Question: My form is here:
'''
class SortFieldsForm(forms.Form):
LatestyearModel=forms.BooleanField(label="latest year")
LowestPrice=forms.BooleanField(label="lowest price")
HighestPrice=forms.BooleanField(label="highest price")
Newest_Entry=forms.BooleanField(label="latest date")
def __init__(self, *args, **kwargs):
self.helper = FormHelper()
self.helper.form_id = 'id-exampleForm'
self.helper.form_class = 'form-inline'
self.helper.form_method = 'post'
self.helper.form_action = 'sort_posting'
#self.helper.add_input(Submit('submit', 'Submit'))
super(SortFieldsForm, self).__init__(*args, **kwargs)
self.helper.layout = Layout(
#Fieldset(
# 'price',
# 'LowestPrice',
# 'HighestPrice',
),
PrependedText('LowestPrice', ''),
PrependedText('HighestPrice', ''),
PrependedText('Newest_Entry', ''),
PrependedText('LatestyearModel', ''),
ButtonHolder(
Submit('submit', 'Submit', css_class='button white')
)
)
'''
Currently the form shows as this:

I want to group lowest price and highest price in one radioselect,
latest date and latest year as checkboxes neatly aligned with submit button next to the field. Not below them as it currently now.
Any pointers/tips?
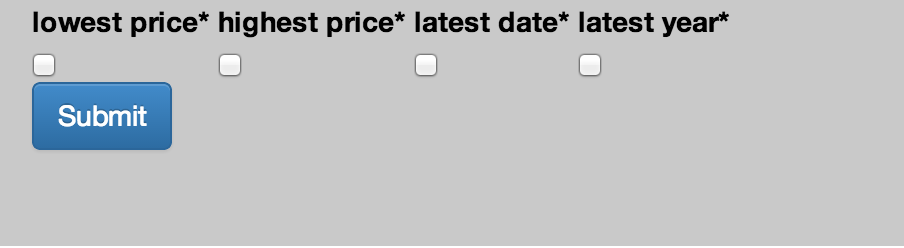
Answer: Try this out:
'''
class SortFieldsForm(forms.Form):
LatestyearModel=forms.BooleanField(label="latest year")
LowestPrice=forms.BooleanField(label="lowest price")
HighestPrice=forms.BooleanField(label="highest price")
Newest_Entry=forms.BooleanField(label="latest date")
def __init__(self, *args, **kwargs):
self.helper = FormHelper()
self.helper.form_id = 'id-exampleForm'
self.helper.form_class = 'form-inline'
self.helper.form_method = 'post'
self.helper.form_action = 'sort_posting'
#self.helper.add_input(Submit('submit', 'Submit'))
super(SortFieldsForm, self).__init__(*args, **kwargs)
self.helper.layout = Layout(
'LowestPrice',
'HighestPrice',
'Newest_Entry',
'LatestyearModel' ,
ButtonHolder(
Submit('submit', 'Submit', css_class='button white')
)
)
'''